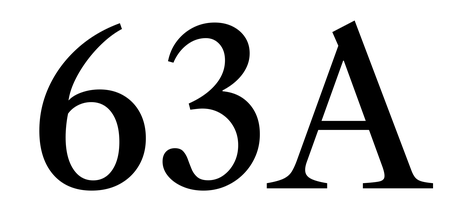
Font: LibreCaslonText_Regular